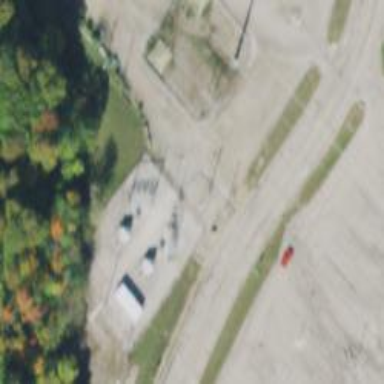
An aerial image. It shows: Power substation.